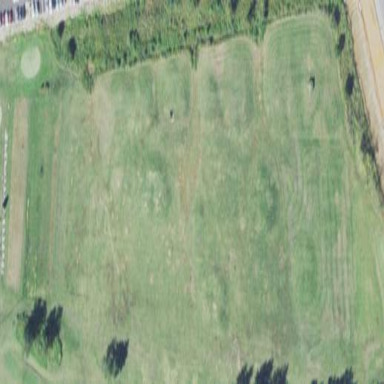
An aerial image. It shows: Grassy area designated as driving range for golf.